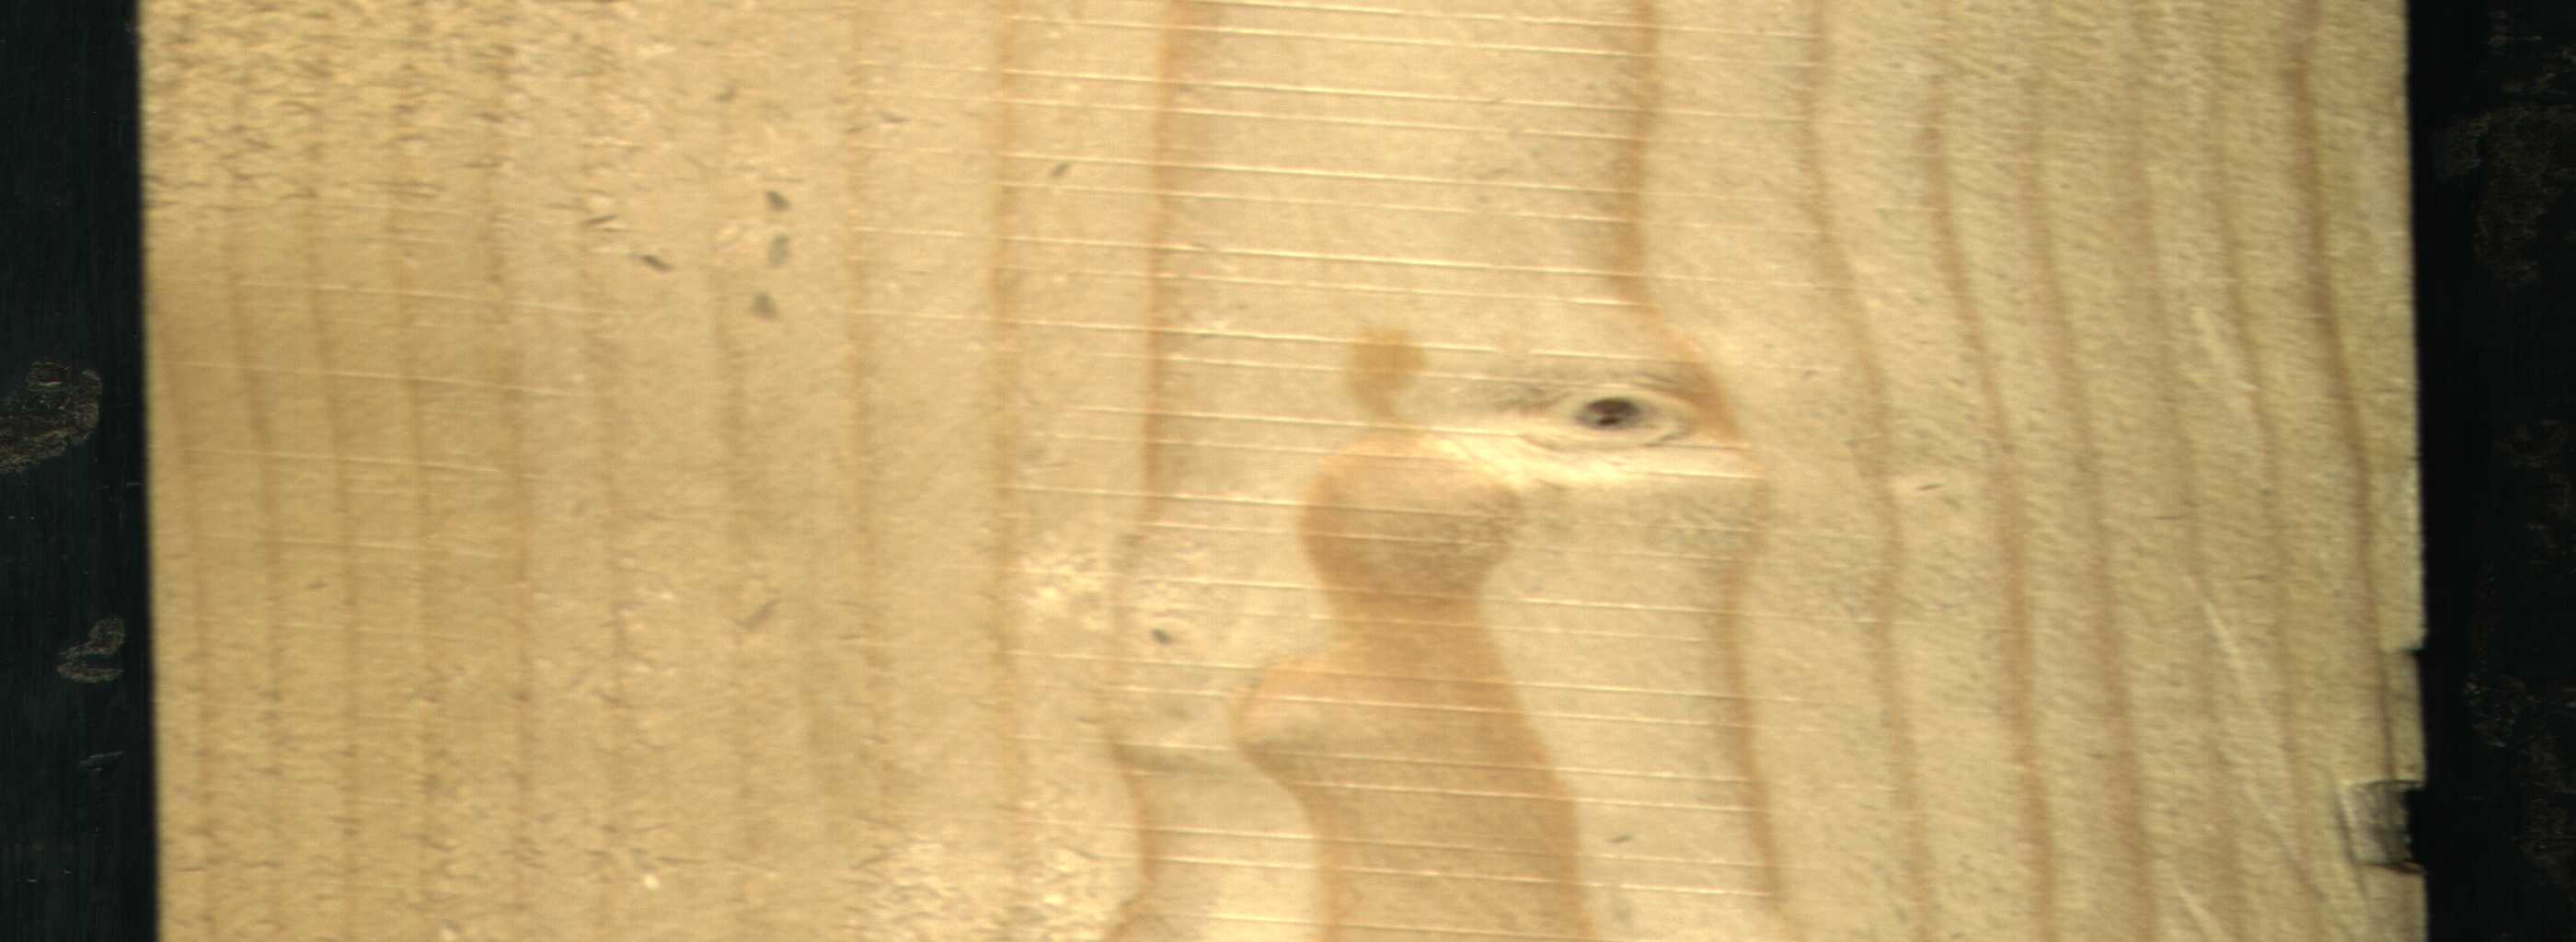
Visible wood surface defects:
Live_Knot